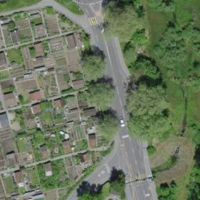
EUNIS habitat code: 53
Species observed at this site:
Sinapis alba